Brain MRI, t2w sequence, axial 2D slice.
Patient: age 45, sex F, weight 95 kg, height 1.95 m
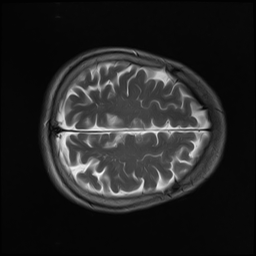